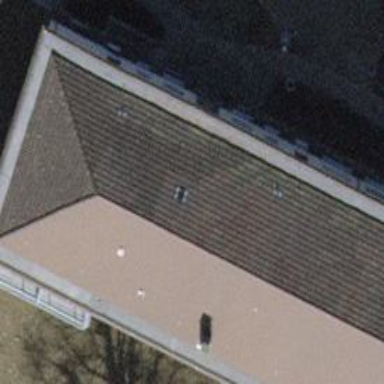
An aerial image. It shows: Flat-roofed apartment building.